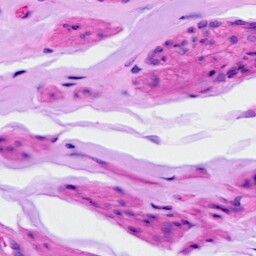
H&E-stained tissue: Ovarian